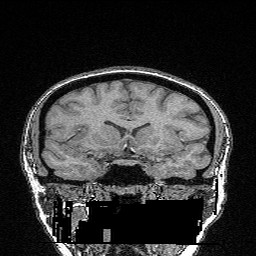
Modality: FLASH
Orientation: sagittal
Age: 24
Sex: female